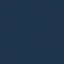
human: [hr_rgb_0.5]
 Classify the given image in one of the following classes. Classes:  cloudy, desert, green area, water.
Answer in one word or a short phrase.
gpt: water